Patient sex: F
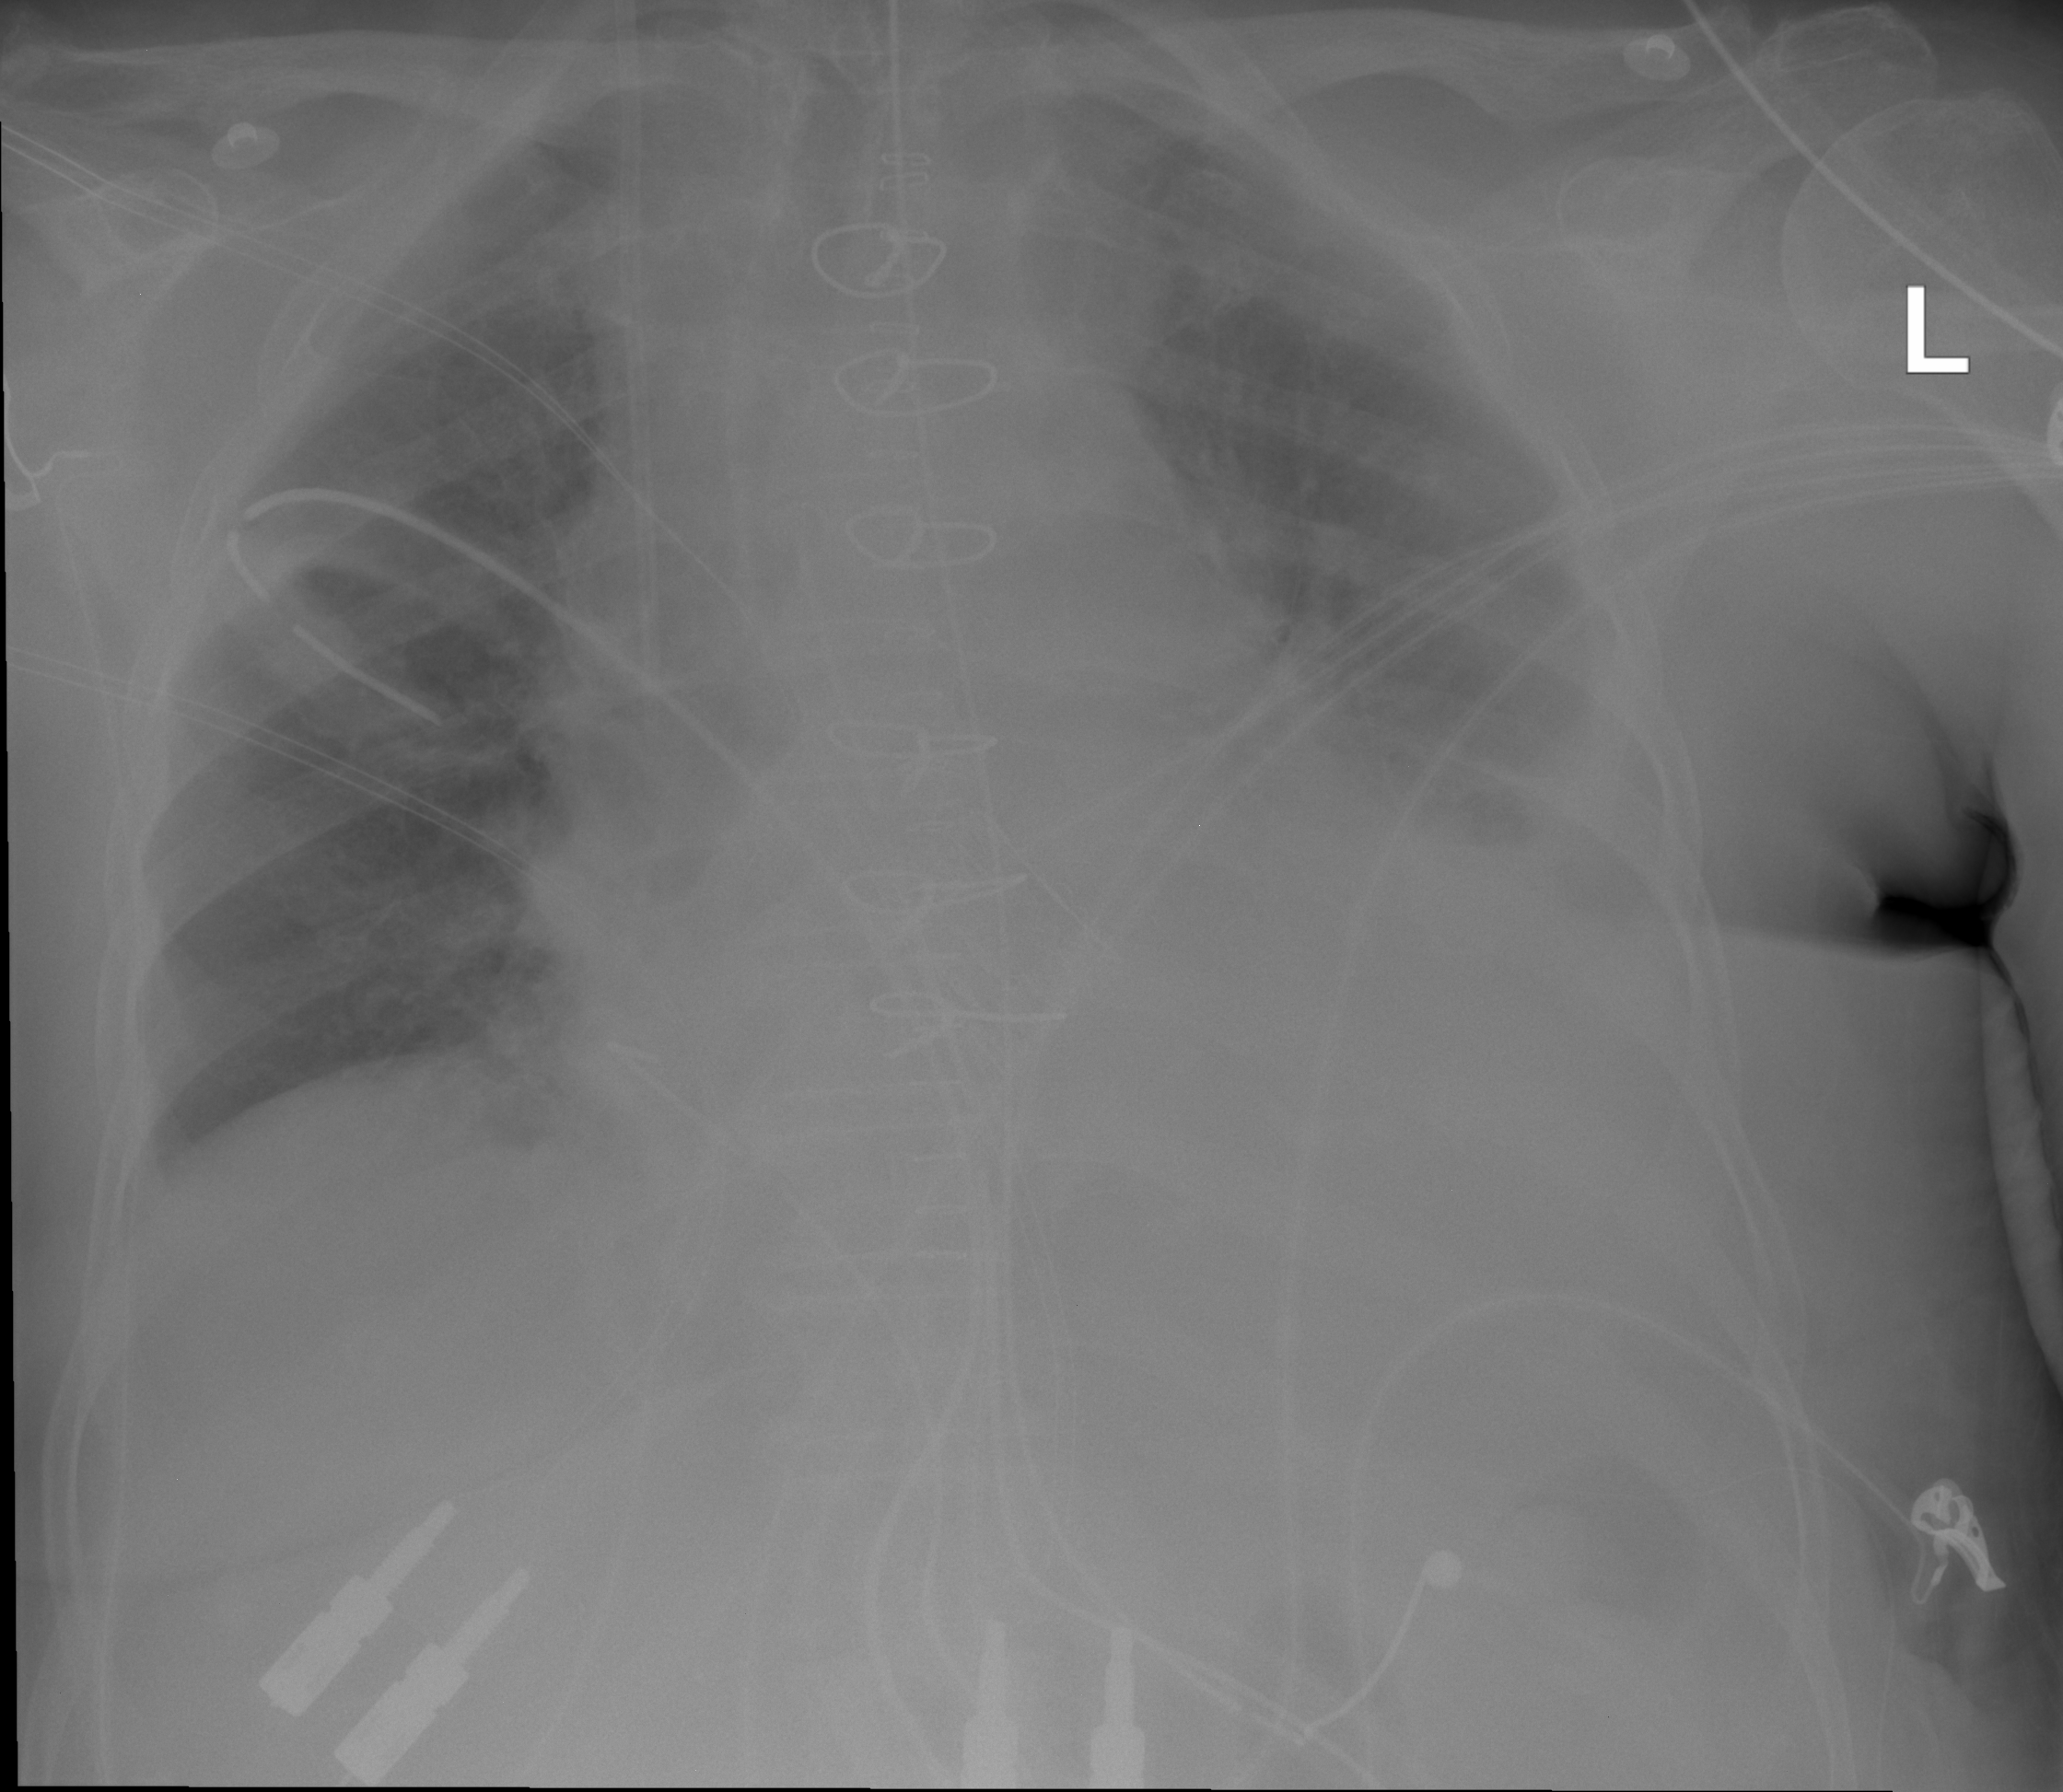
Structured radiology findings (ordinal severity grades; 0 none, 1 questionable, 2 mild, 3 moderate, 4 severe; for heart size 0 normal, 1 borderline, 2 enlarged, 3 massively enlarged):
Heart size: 0
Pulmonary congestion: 2
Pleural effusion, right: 0
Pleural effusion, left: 3
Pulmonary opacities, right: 0
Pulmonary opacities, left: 0
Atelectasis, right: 0
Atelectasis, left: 3